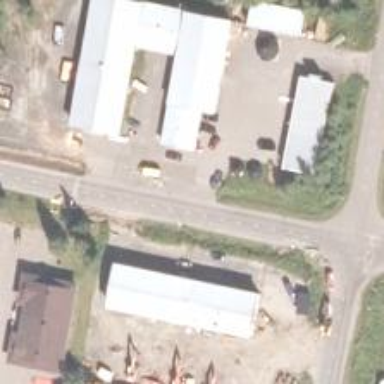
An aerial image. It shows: Commercial building.